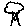
Label: tree